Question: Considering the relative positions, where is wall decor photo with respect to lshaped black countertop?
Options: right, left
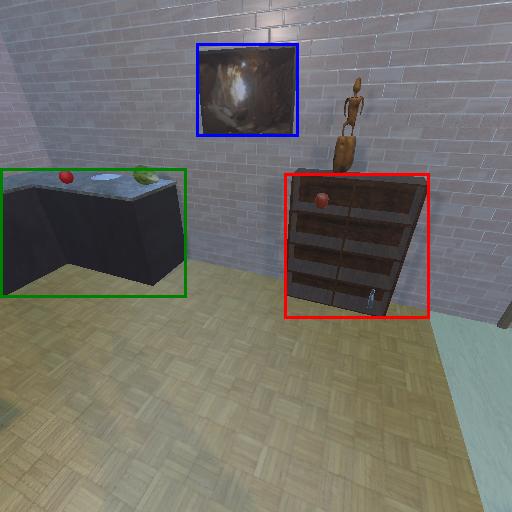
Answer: right